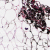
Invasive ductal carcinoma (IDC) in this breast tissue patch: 0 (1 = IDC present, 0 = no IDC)